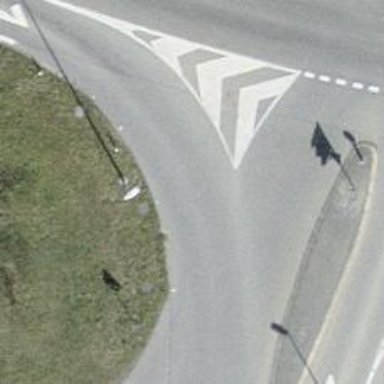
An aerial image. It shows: Secondary link road with asphalt surface.